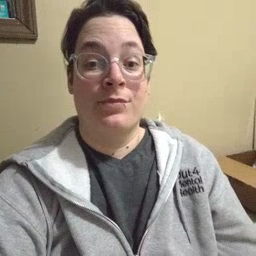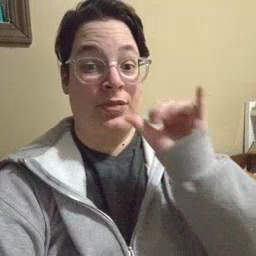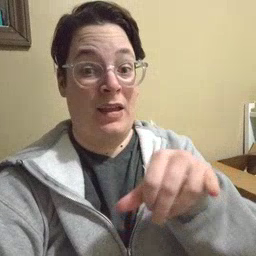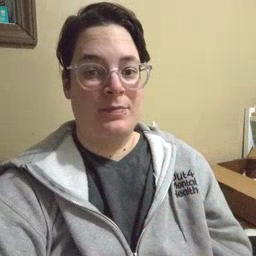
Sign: that